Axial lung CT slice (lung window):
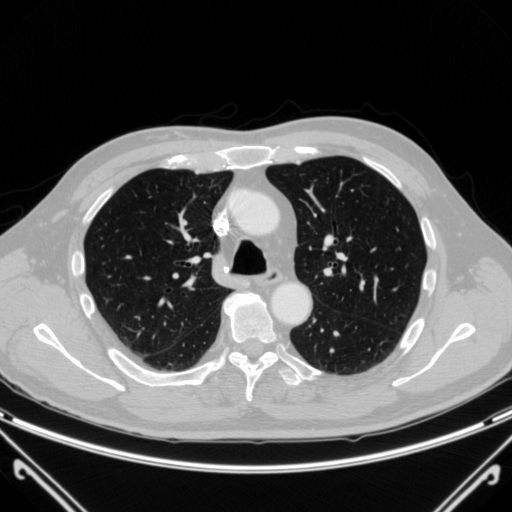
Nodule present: no